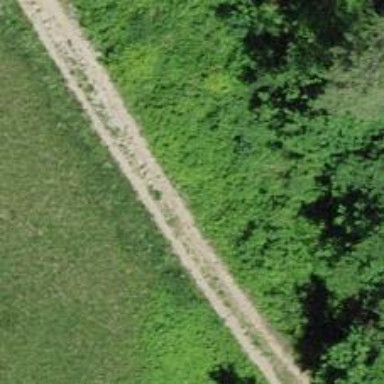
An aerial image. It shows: Compacted grade3 forestry track for forestry vehicles.